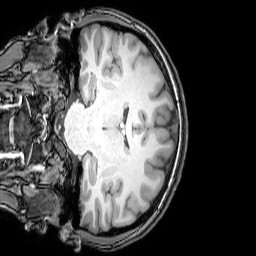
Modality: T1w
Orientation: coronal
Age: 26
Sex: female
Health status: healthy
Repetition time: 0.081 s
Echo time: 0.037 s